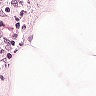
Metastatic tissue present: no